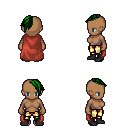
a pixel art fantasy rpg character, female body template, human, dark skin, maroon cape, gold greaves, green long mohawk hairstyle, black shoes, four views (front, back, left, right), 2x2 character sprite sheet, small pixel art, hard edges, no anti-aliasing